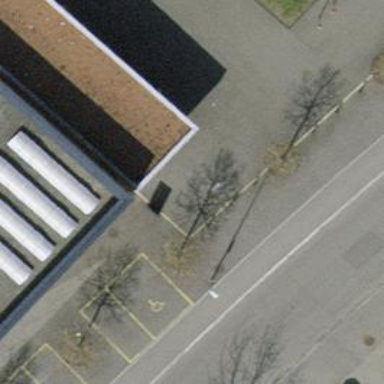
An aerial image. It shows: Bollard barrier.